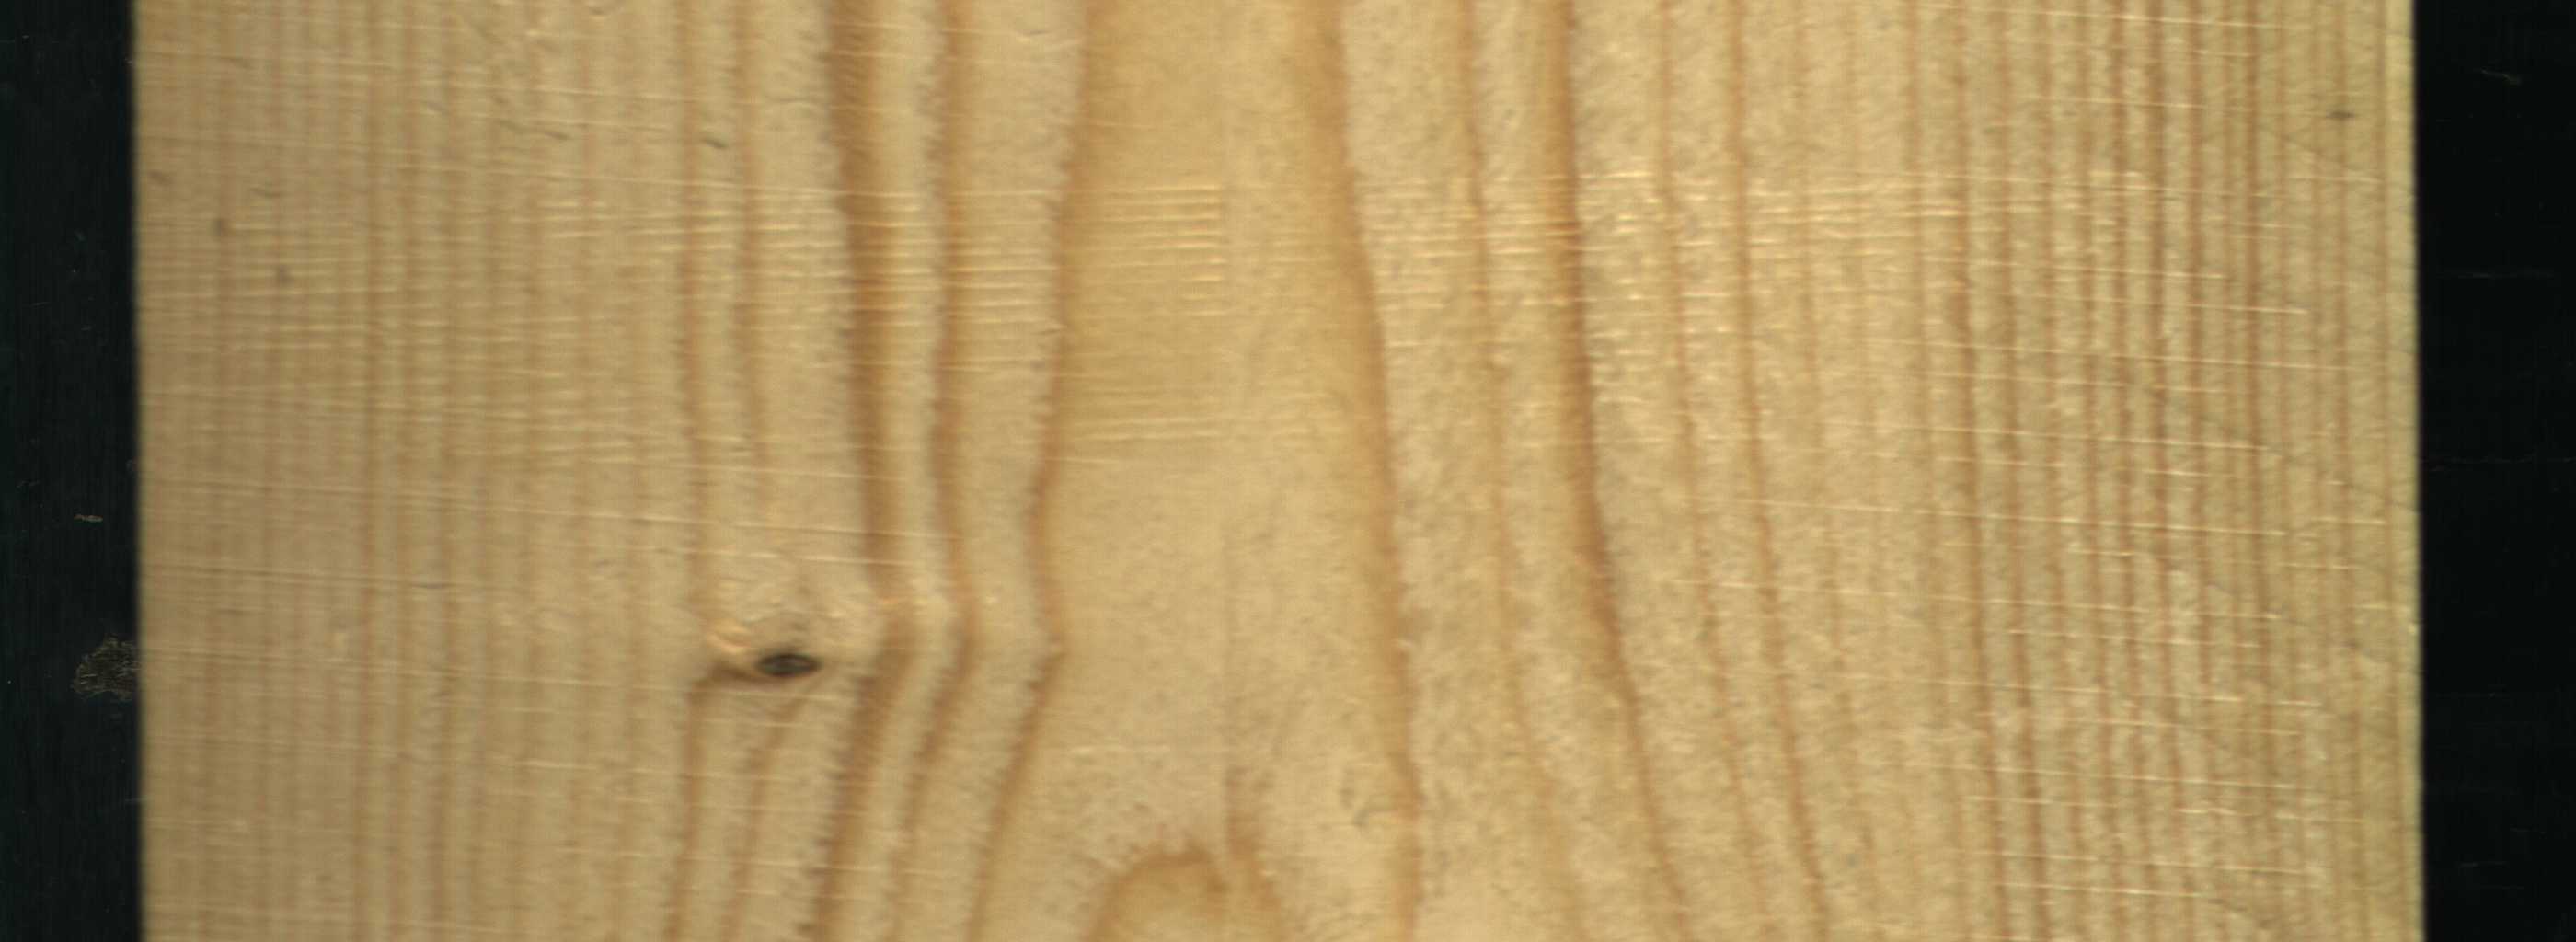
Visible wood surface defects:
Dead_Knot